Interaction volume radius: 5 \u00c5
Interaction volume height: 30 \u00c5
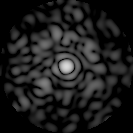
Disorder parameter: 0.8495